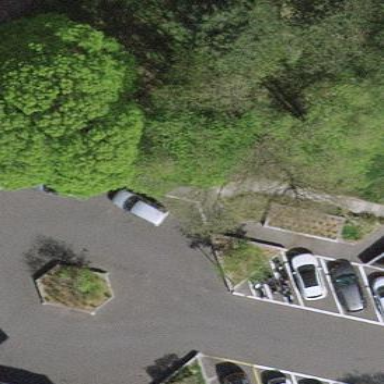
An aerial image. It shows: Roundabout on living street.